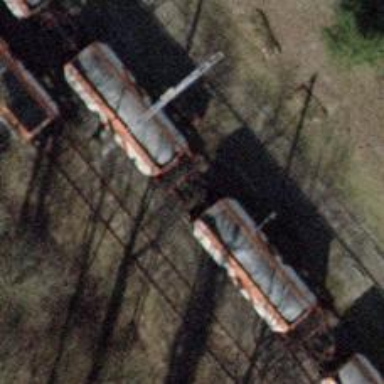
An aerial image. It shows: Railway switch.